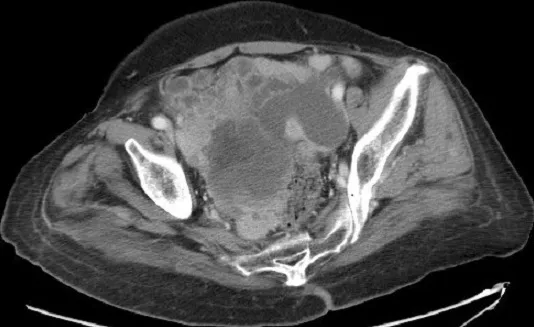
CT scan cut before chemotherapy showing peritoneal implants, right adnexal masse of 6.8 x 9.9 cm.
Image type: radiology (ct)